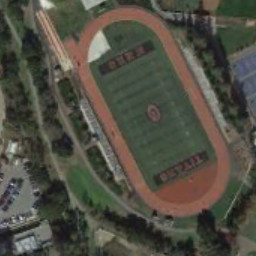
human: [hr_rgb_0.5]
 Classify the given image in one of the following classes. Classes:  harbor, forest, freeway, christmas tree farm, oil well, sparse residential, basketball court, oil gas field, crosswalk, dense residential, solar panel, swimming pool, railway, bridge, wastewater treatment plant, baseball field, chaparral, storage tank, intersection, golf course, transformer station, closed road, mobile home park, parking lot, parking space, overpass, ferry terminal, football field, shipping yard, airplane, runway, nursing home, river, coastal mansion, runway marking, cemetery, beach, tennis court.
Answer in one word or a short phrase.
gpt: football field